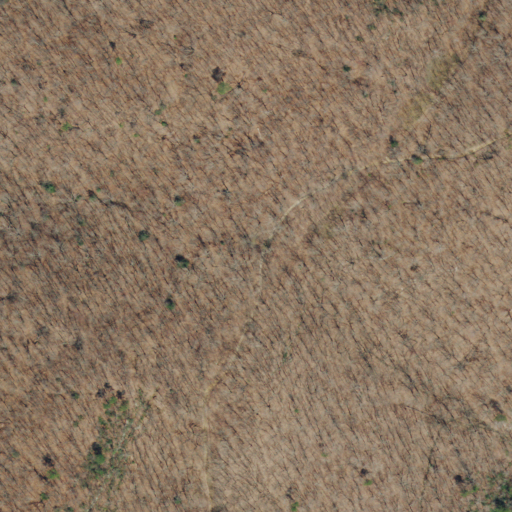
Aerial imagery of gap in Tennessee named Rogers Gap containing only deciduous forest